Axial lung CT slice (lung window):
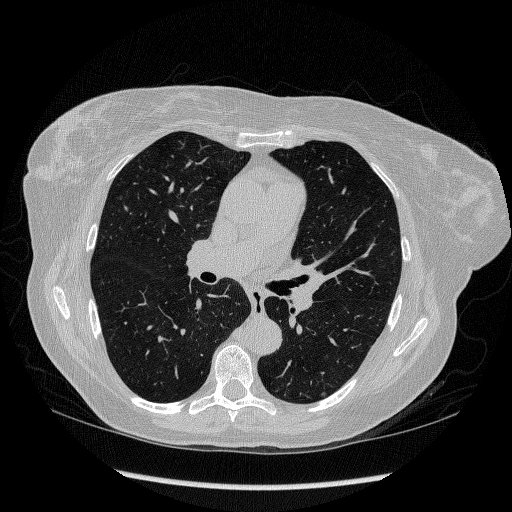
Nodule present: no